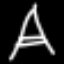
Label: The Eiffel Tower